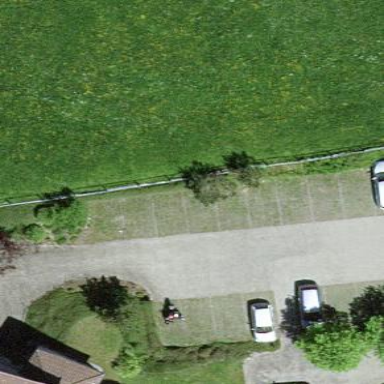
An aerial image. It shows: Parking area.